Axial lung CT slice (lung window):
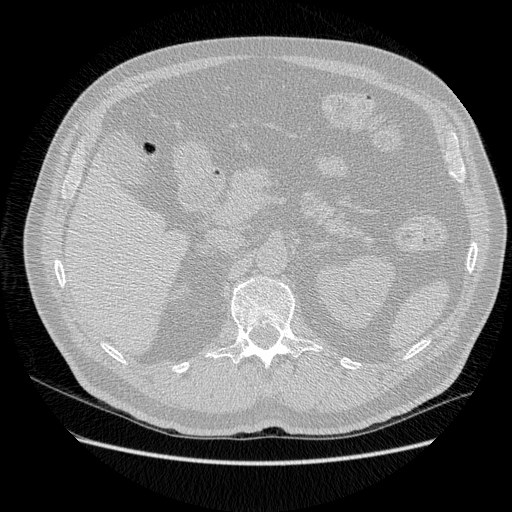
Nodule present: no